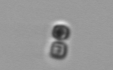
Label: Chaetoceros